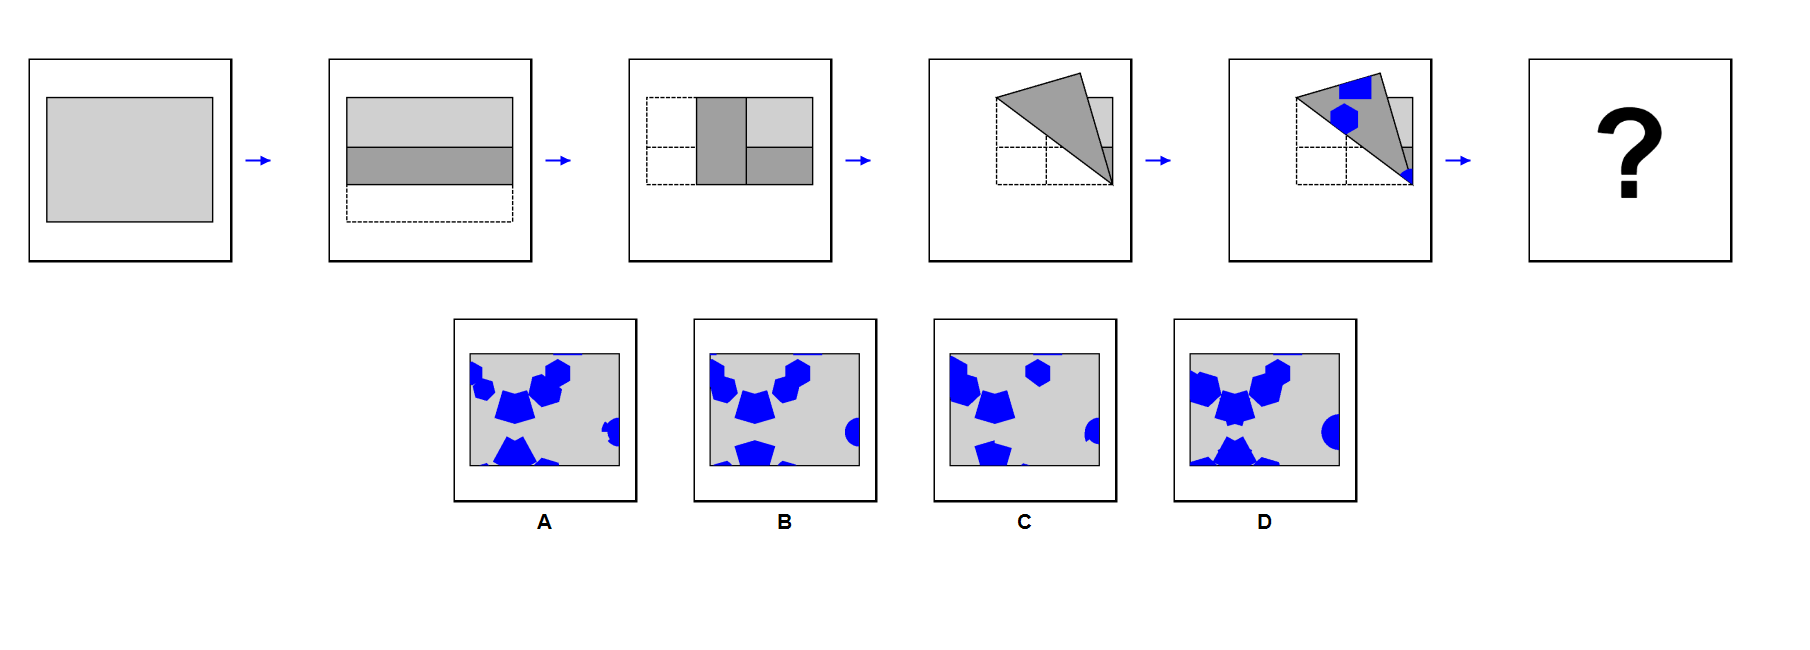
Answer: B